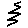
Label: zigzag